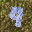
Label: 4